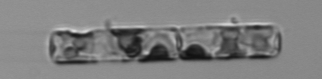
Label: Guinardia_delicatula